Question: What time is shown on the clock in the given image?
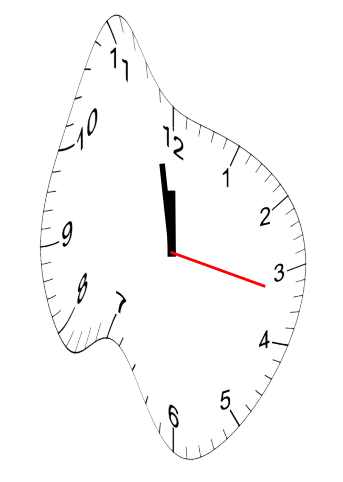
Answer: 11:58:17